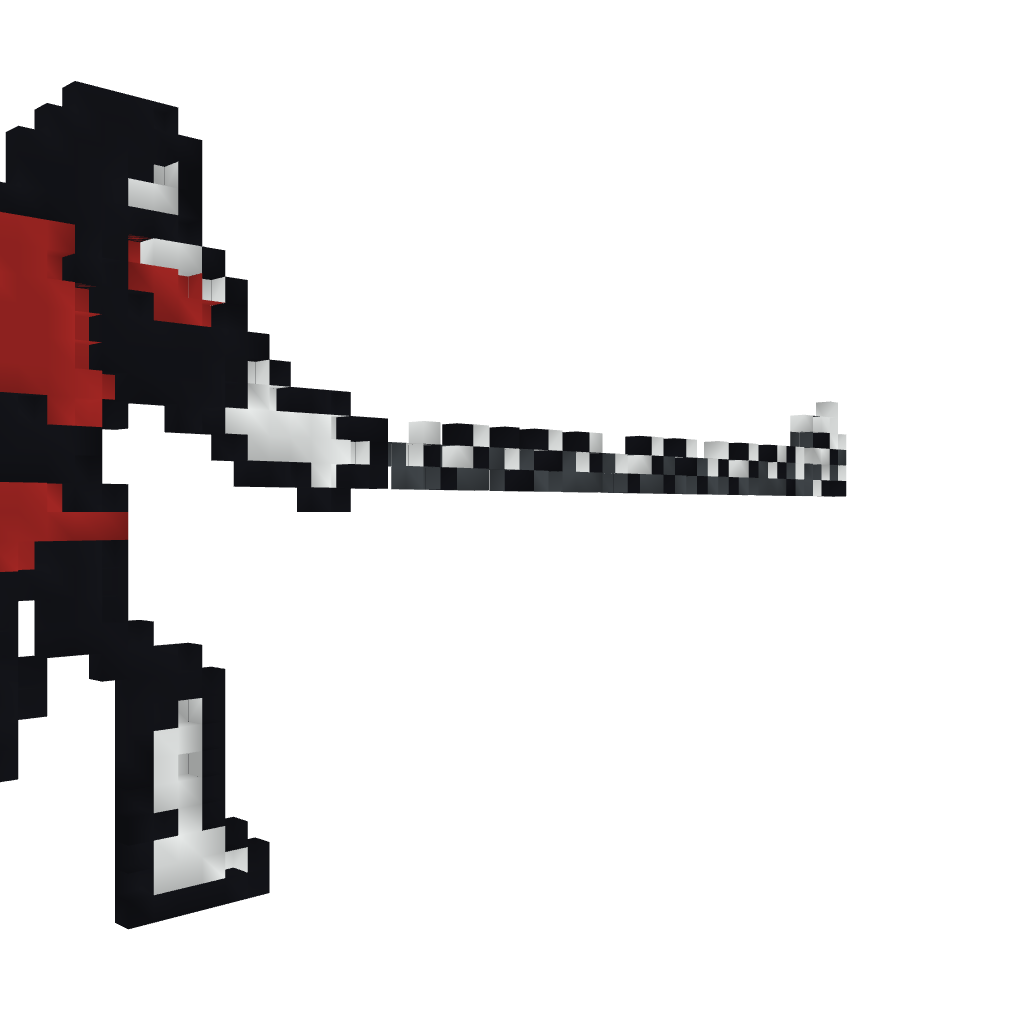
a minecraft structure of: Simon Whipping(Castlevania 2)